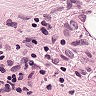
Metastatic tissue present: yes